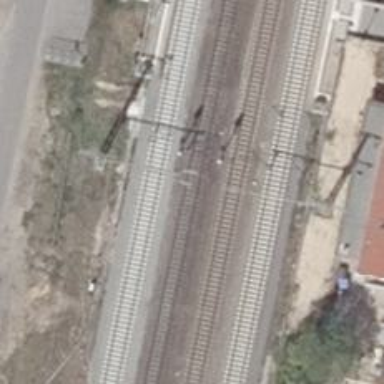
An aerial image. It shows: Railway with electrified contact lines.